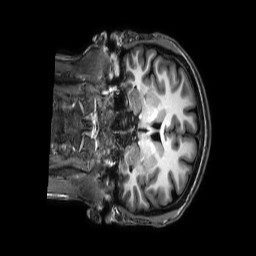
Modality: T1w
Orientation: coronal
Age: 29
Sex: female
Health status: healthy
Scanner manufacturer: philips
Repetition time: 0.009 s
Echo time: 0.004 s